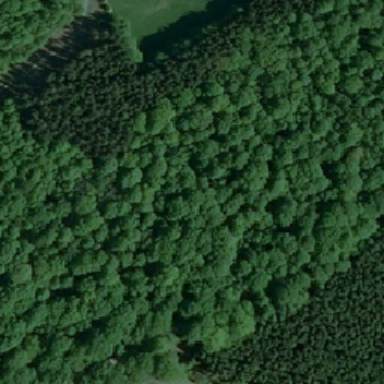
Emerald trees stand on dense green shrubs .